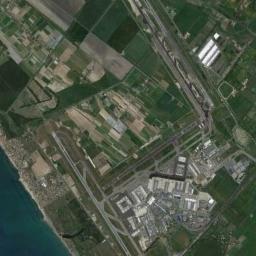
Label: airport